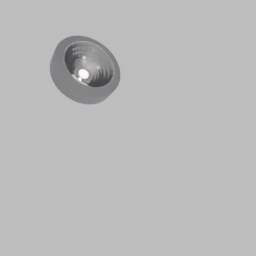
Label: lighting